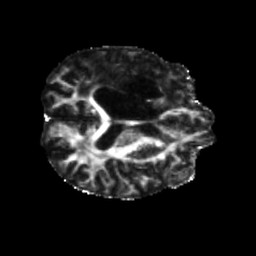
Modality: FA
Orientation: axial
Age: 57
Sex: male
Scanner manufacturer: siemens
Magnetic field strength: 3 T
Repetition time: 5.25 s
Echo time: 0.08 s